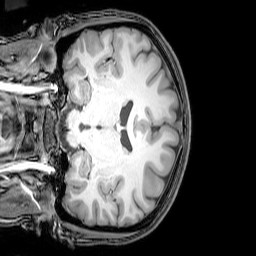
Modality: T1w
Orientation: coronal
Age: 24
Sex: female
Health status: healthy
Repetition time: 0.081 s
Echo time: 0.037 s